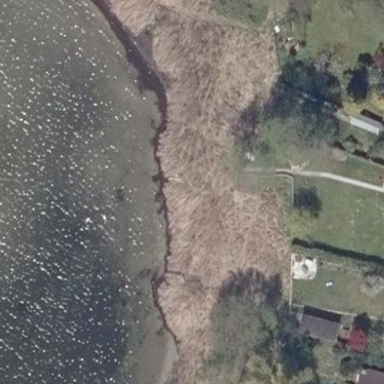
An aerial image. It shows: Reedbed in wetland area.